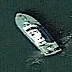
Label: civil